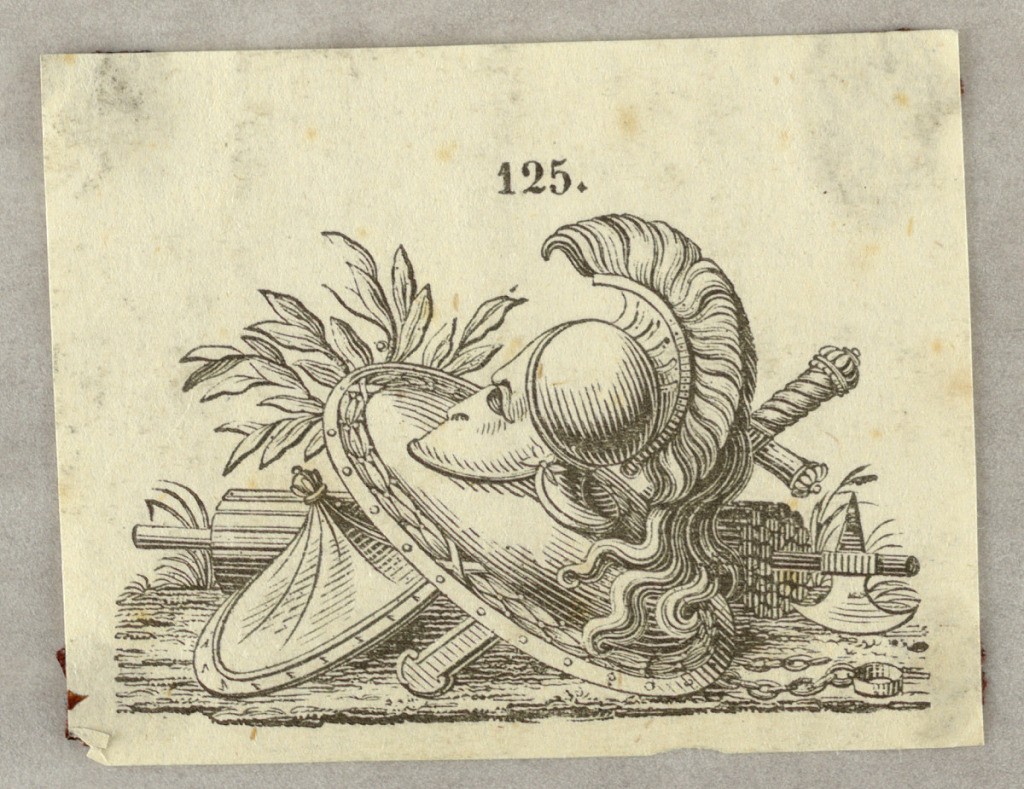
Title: Trophy of Arms
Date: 1800–1830
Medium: Wood engraving on paper
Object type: Print
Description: Compound of a helmet, two shields, a sword, fasces, a chain. Printed top center.